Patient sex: F
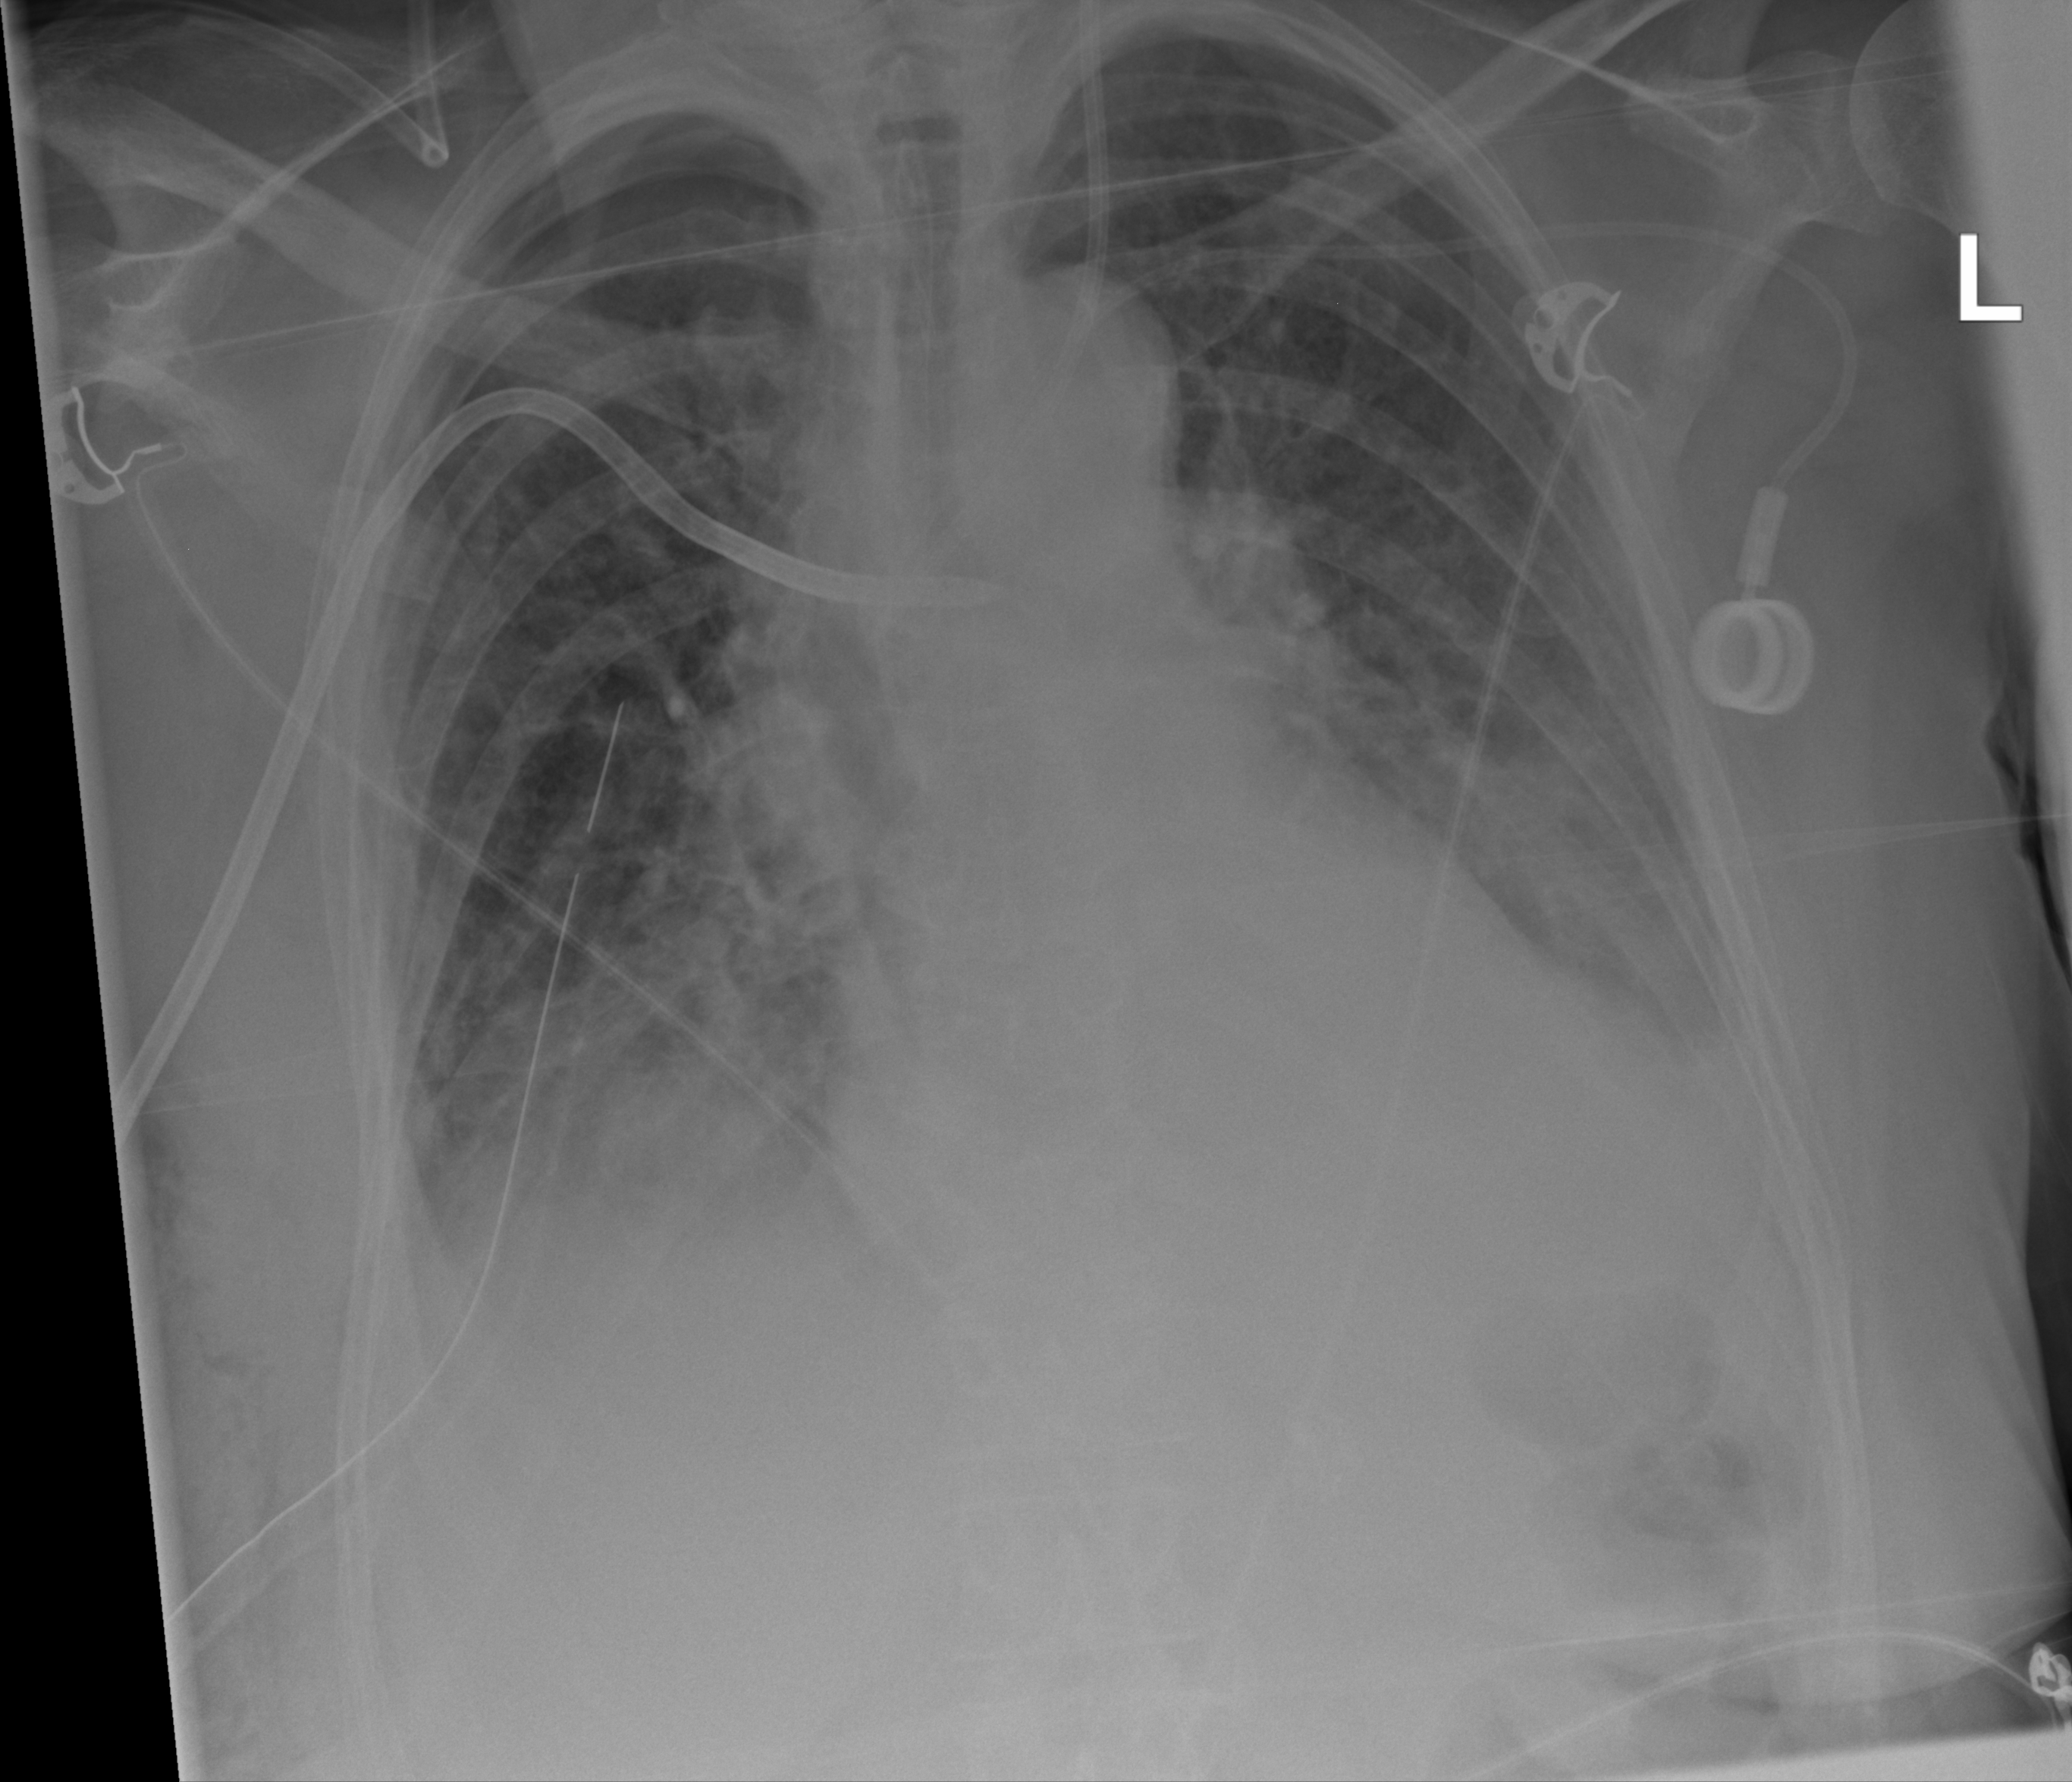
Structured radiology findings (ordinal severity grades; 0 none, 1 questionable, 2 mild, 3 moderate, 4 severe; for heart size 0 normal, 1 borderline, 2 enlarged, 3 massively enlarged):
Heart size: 1
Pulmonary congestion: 2
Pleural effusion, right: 2
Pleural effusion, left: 2
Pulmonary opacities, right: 2
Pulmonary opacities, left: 2
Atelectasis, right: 2
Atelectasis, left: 2